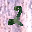
Label: 2